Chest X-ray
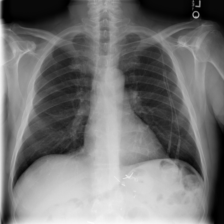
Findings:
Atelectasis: negative
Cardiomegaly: negative
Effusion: negative
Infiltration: negative
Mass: negative
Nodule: negative
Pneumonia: negative
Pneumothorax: negative
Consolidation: negative
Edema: negative
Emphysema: negative
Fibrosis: negative
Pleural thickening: negative
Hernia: negative